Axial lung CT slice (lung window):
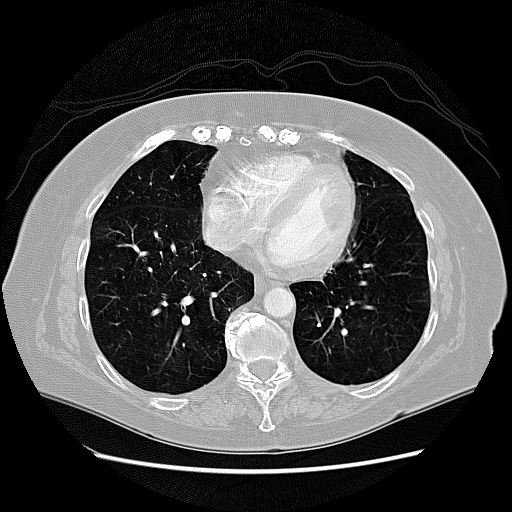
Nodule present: no